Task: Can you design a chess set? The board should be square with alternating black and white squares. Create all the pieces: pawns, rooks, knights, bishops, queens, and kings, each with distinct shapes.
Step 1169:
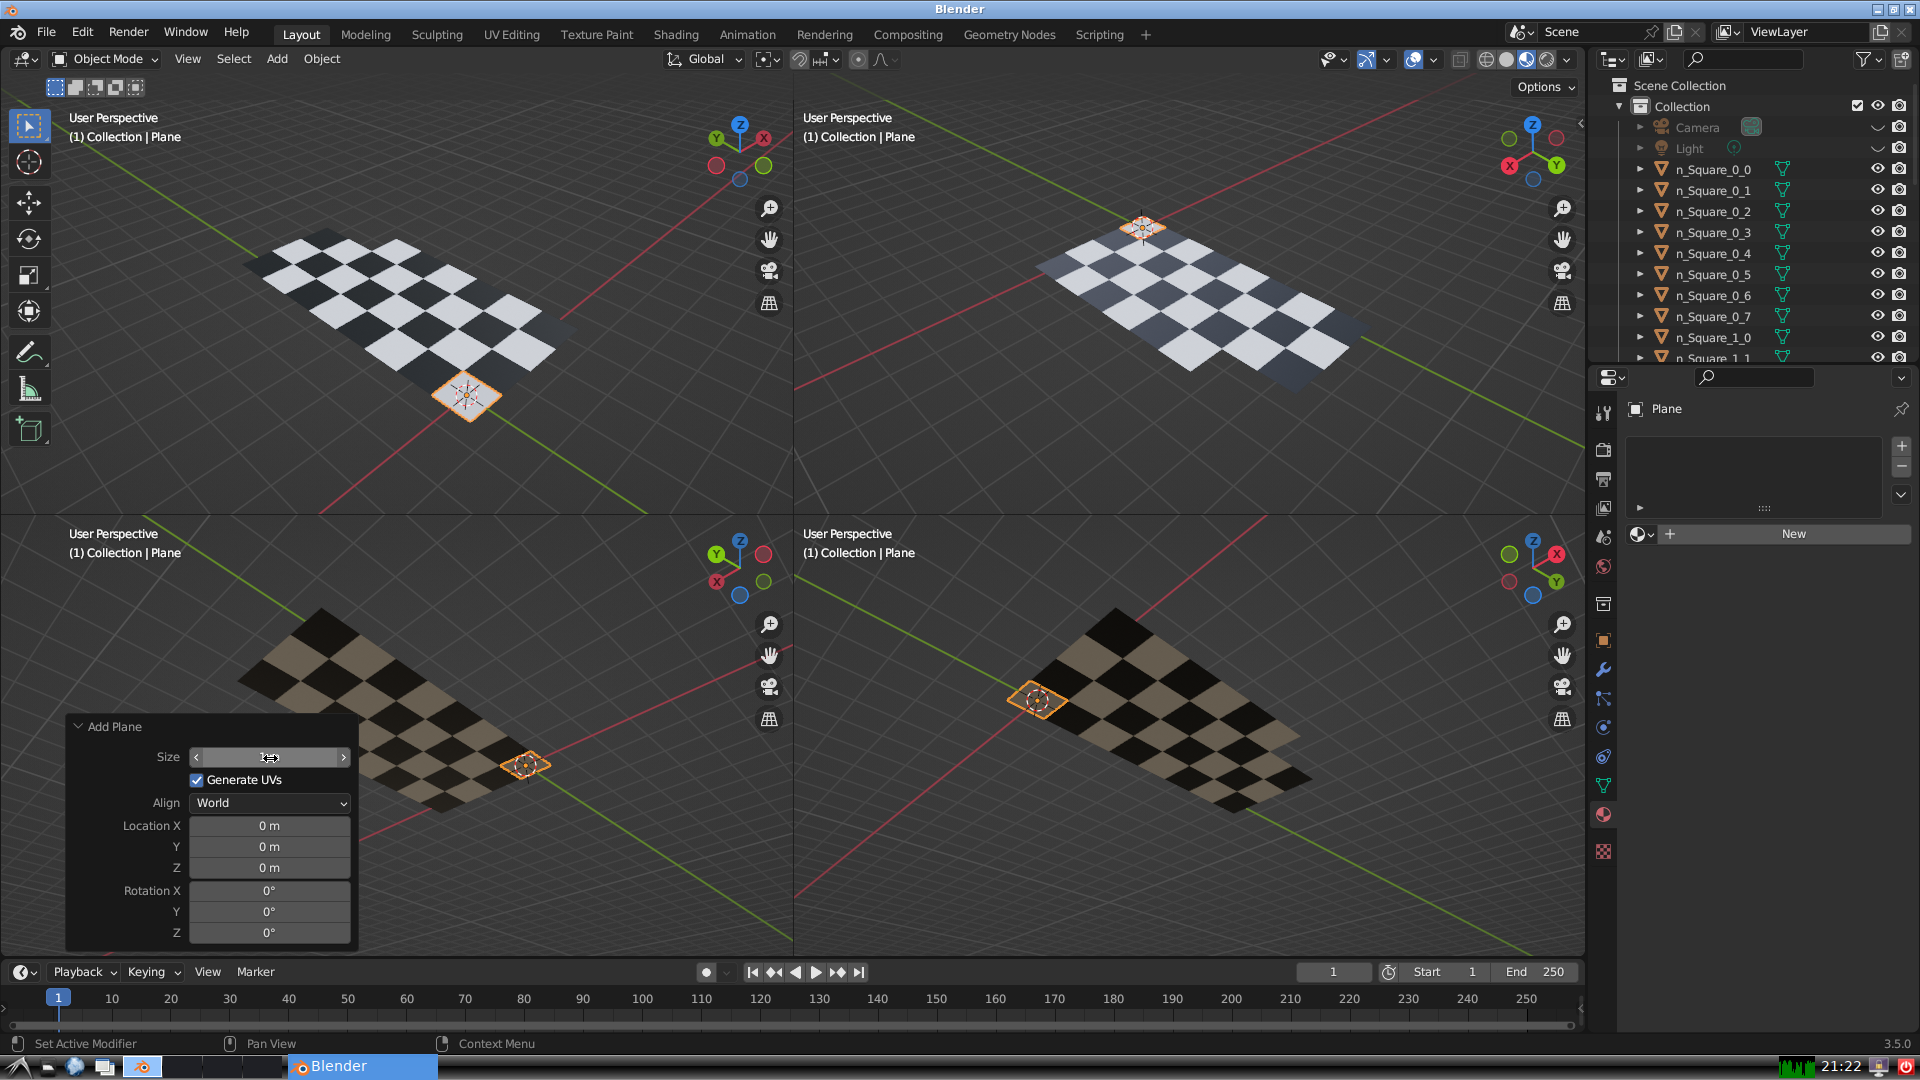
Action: click: no